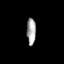
Tissue: prostate
Cell type: B cells
Senescence score: 0.7307
Nuclear area (px): 238
Mean DAPI intensity: 166.861